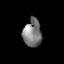
Tissue: lung
Cell type: Endothelial cells
Senescence score: 0.1225
Nuclear area (px): 497
Mean DAPI intensity: 124.732